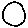
Label: circle